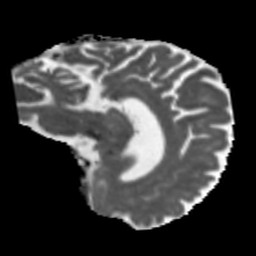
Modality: MD
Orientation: sagittal
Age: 58
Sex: male
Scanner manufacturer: siemens
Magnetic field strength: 3 T
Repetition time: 5.47 s
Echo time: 0.0854 s